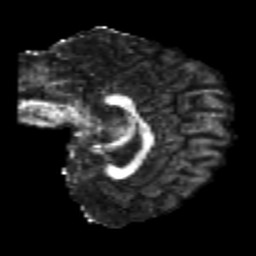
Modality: FA
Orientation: sagittal
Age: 23
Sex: female
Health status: healthy
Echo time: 0.074 s